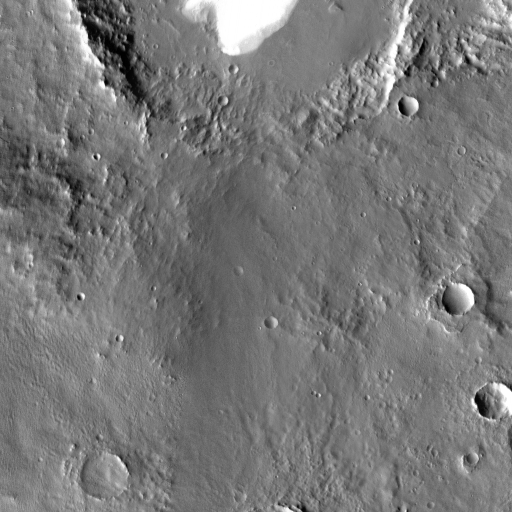
Crater classes present: Background, Other, Buried, Secondary